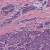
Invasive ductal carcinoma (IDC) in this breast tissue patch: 1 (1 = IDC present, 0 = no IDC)